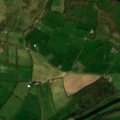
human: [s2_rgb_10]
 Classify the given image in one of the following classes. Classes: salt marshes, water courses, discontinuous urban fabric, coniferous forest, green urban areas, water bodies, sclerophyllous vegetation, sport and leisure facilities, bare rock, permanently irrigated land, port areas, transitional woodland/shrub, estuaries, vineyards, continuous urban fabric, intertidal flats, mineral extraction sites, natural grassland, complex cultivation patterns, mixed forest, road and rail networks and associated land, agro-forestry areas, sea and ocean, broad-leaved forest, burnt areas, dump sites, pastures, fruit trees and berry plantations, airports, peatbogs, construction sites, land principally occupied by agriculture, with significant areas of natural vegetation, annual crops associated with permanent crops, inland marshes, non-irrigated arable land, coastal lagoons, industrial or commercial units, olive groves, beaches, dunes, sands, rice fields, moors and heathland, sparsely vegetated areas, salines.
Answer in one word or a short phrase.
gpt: non-irrigated arable land, pastures, coniferous forest, transitional woodland/shrub